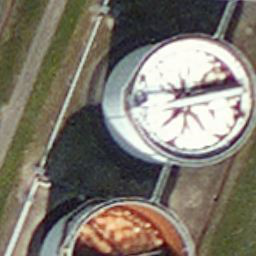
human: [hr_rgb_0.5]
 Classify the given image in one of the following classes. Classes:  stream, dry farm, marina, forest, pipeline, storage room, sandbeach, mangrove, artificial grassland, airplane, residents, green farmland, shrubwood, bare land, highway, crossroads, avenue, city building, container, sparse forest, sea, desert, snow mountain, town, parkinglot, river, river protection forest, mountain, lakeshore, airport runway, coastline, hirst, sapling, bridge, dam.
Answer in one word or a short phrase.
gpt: storage room